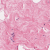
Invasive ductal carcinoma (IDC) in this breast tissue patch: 0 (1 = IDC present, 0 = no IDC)